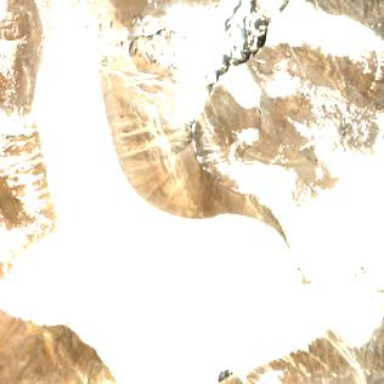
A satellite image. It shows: Stunning view of glacier.